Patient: sex F, age 68
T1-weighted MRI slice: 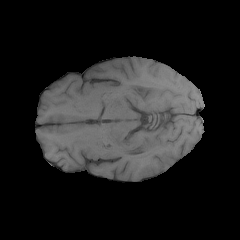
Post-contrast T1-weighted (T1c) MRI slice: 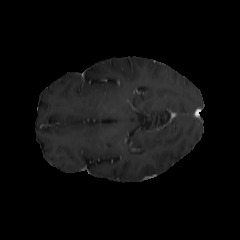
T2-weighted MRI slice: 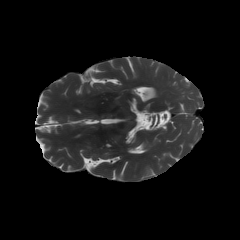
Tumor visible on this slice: no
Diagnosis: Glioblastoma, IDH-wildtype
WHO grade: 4